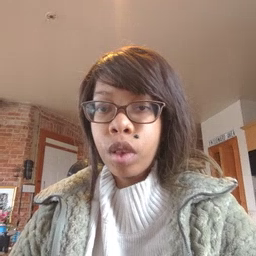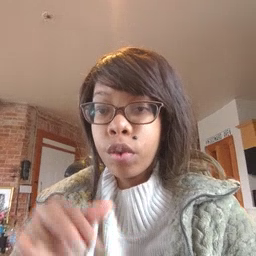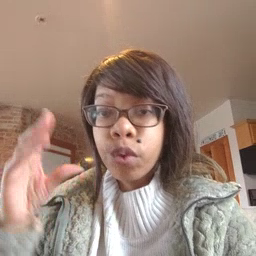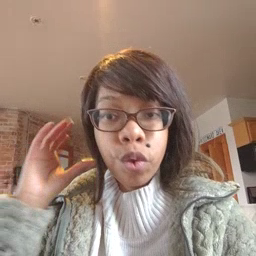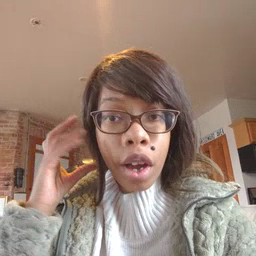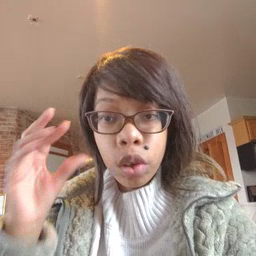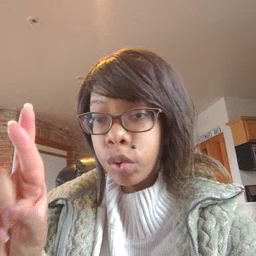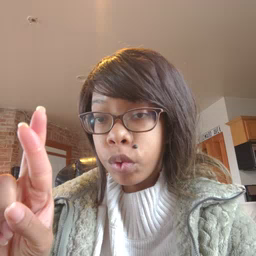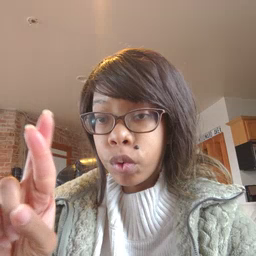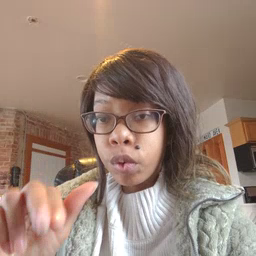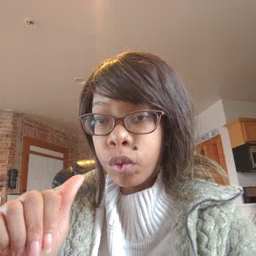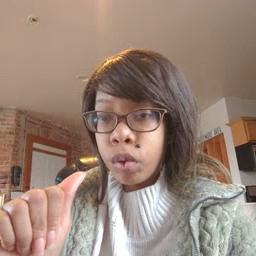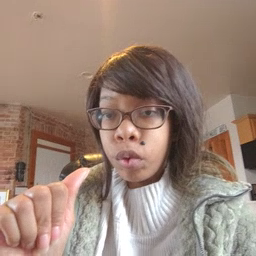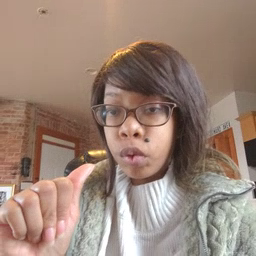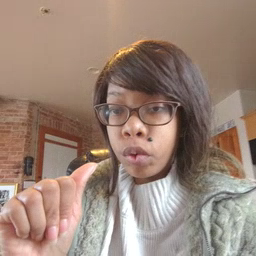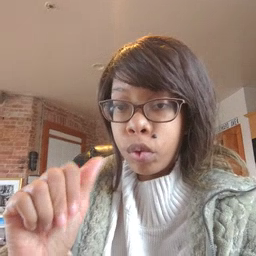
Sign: radio